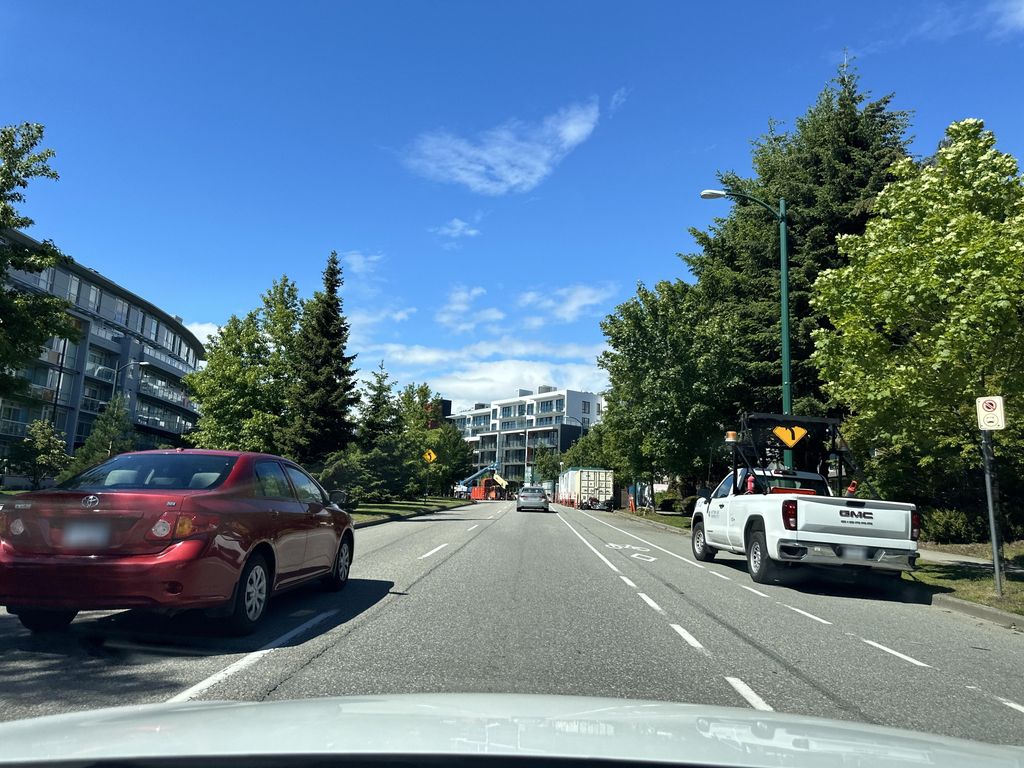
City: vancouver